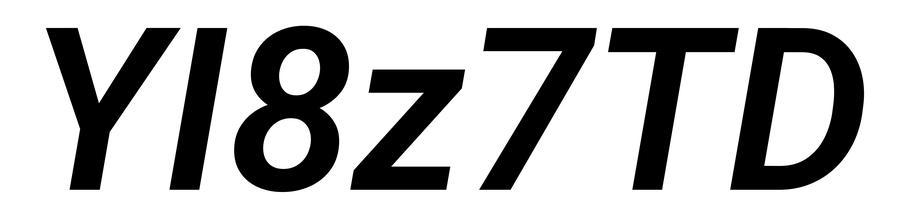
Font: Roboto-Italic_SemiBold_Italic